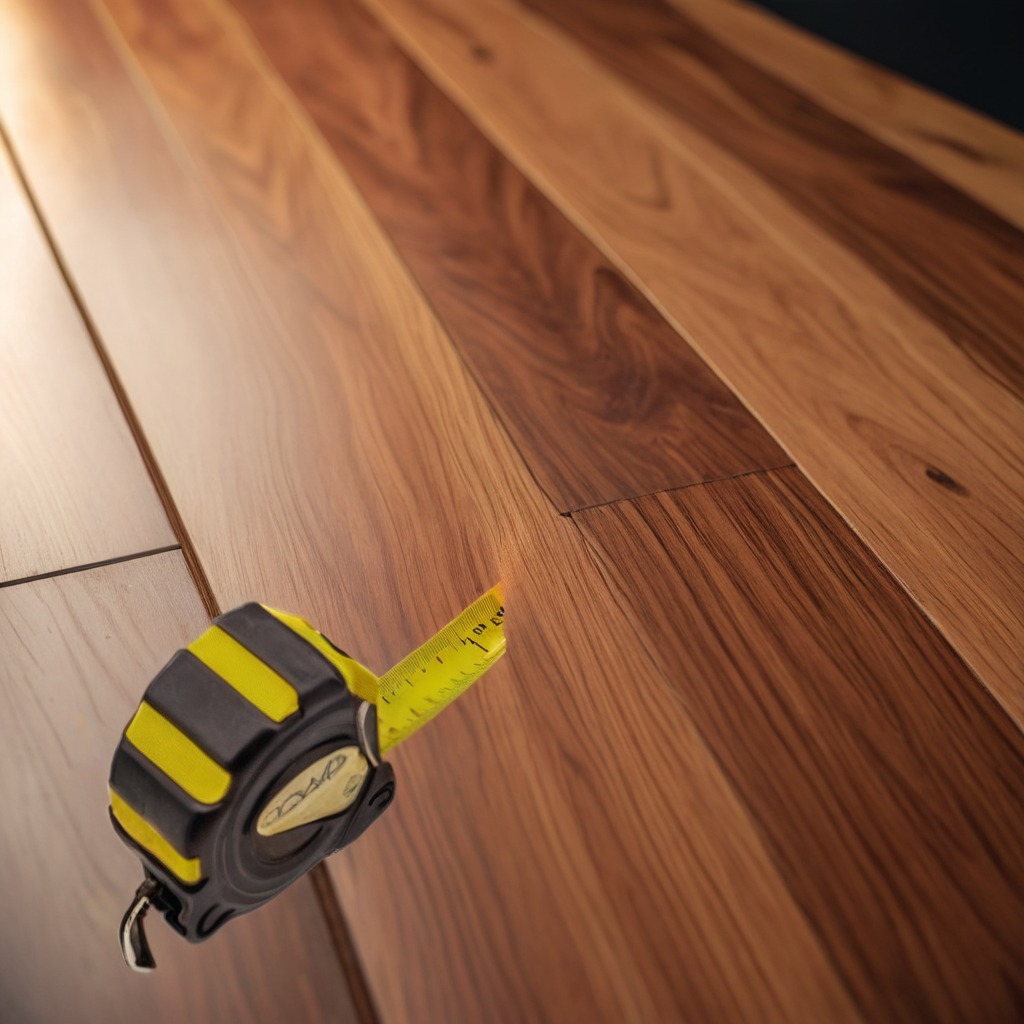
A measuring tape is lying on the wooden table in a carpentry studio.